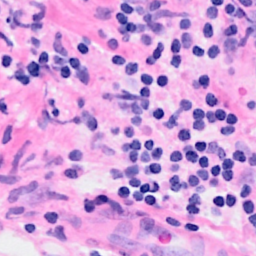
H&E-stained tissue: Breast